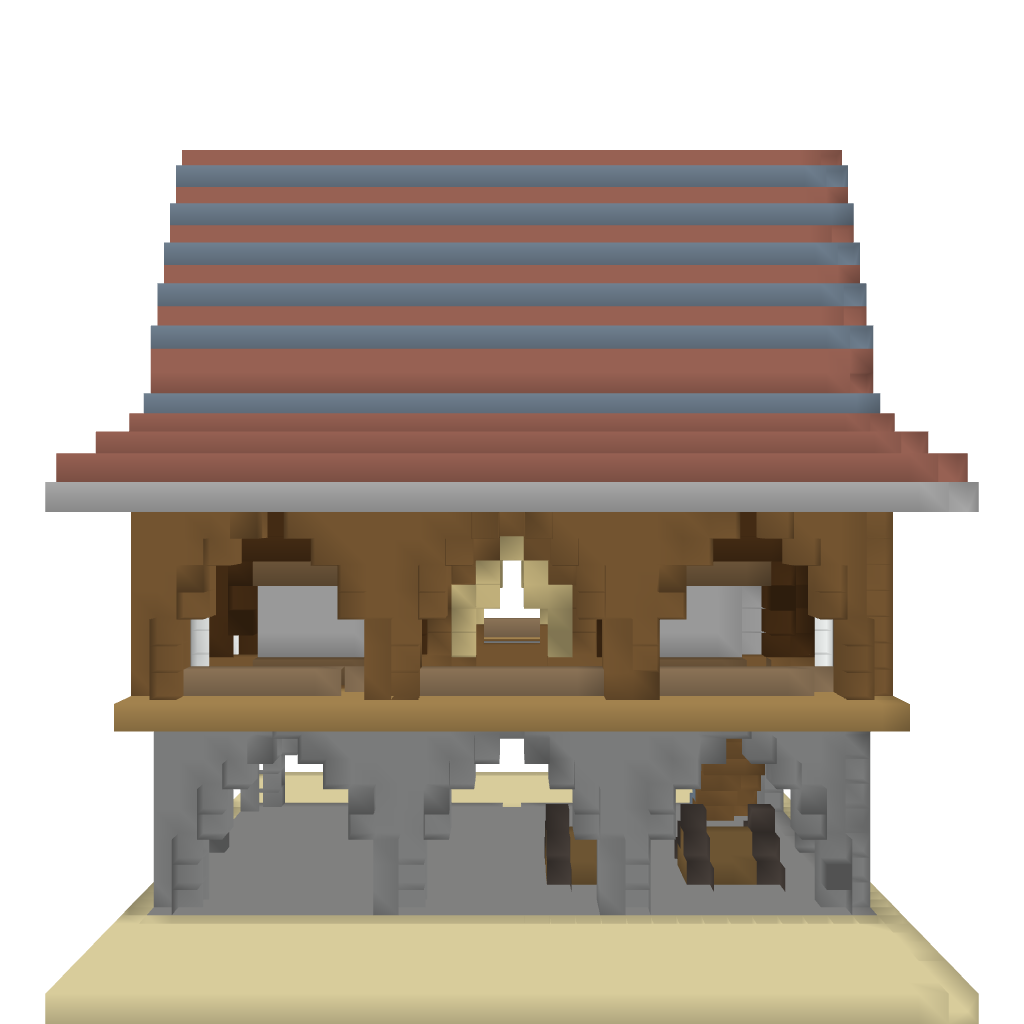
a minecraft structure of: farm house